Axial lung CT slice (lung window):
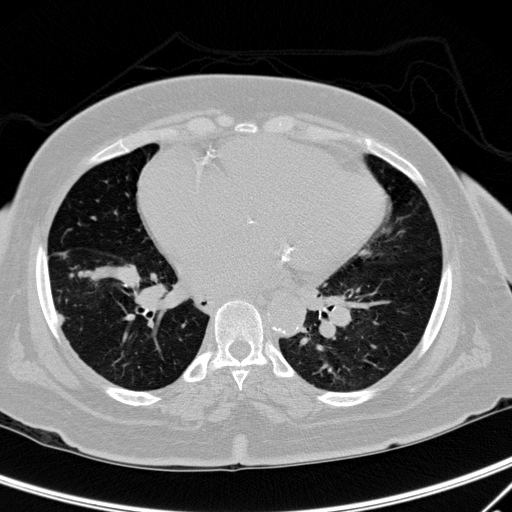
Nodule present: yes
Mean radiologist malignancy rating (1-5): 2.667